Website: walmart
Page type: store-pickup
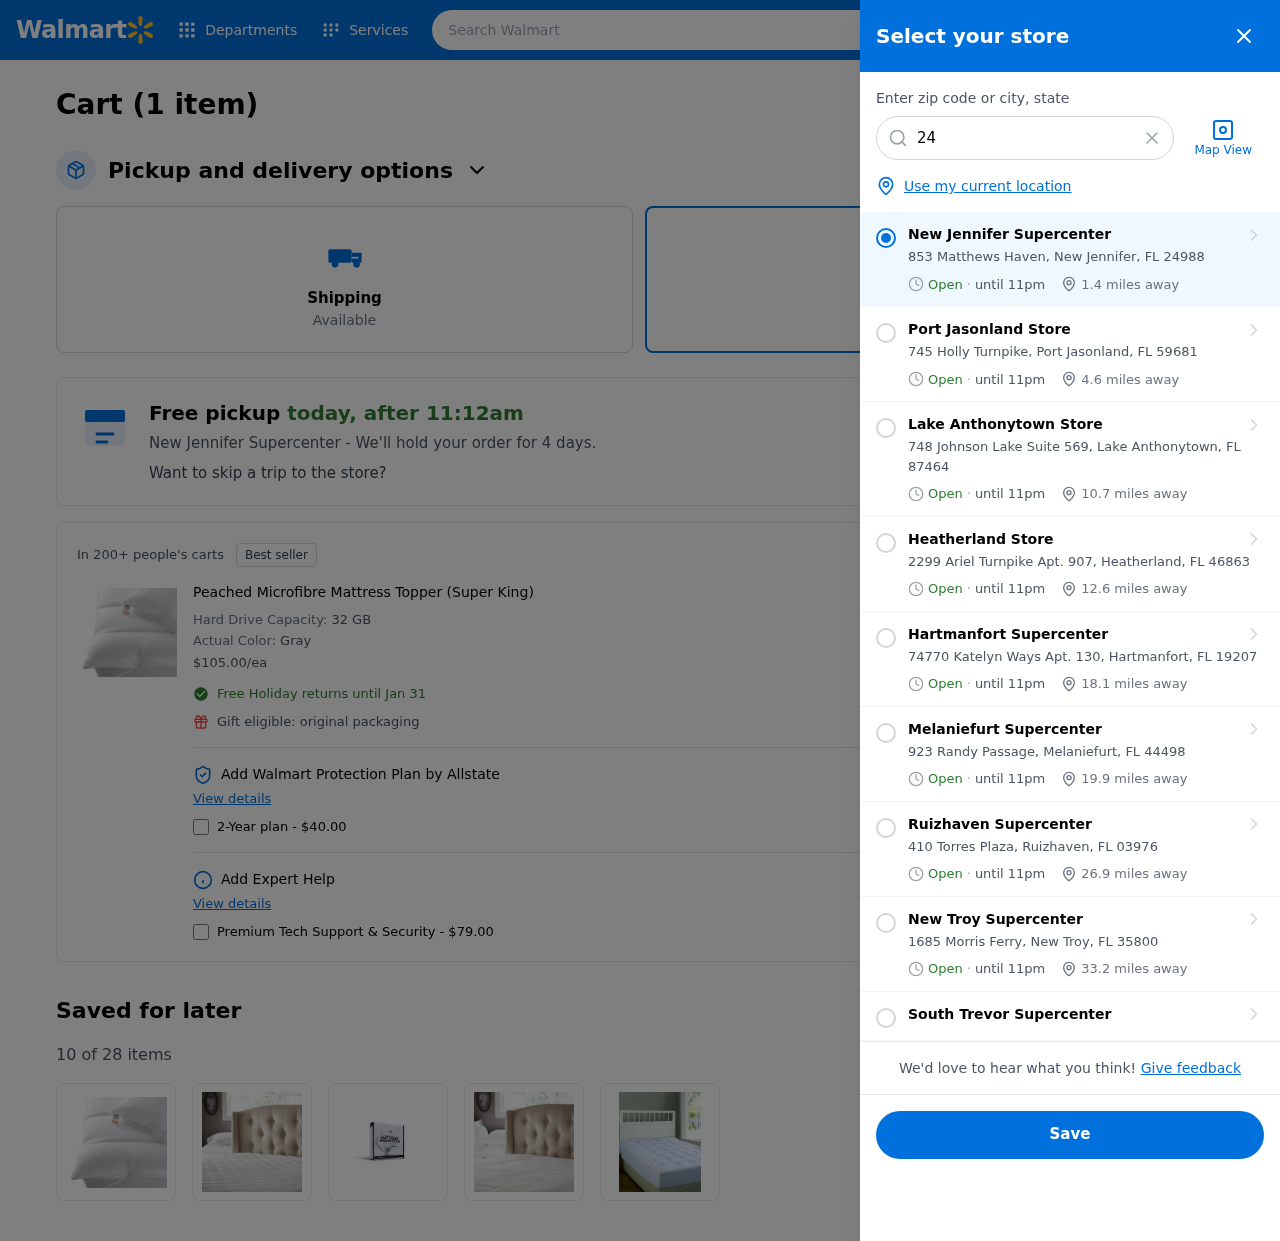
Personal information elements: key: PII_CITY
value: New Jennifer
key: PII_CITY
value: New Jennifer Supercenter
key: PII_CITY_STATE_ZIP
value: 853 Matthews Haven, New Jennifer, FL 24988
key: PII_LOCATION1_CITY
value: Port Jasonland Store
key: PII_LOCATION1_CITY_STATE_ZIP
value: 745 Holly Turnpike, Port Jasonland, FL 59681
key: PII_LOCATION2_CITY
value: Lake Anthonytown Store
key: PII_LOCATION2_CITY_STATE_ZIP
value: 748 Johnson Lake Suite 569, Lake Anthonytown, FL 87464
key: PII_LOCATION3_CITY
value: Heatherland Store
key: PII_LOCATION3_CITY_STATE_ZIP
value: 2299 Ariel Turnpike Apt. 907, Heatherland, FL 46863
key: PII_LOCATION4_CITY
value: Hartmanfort Supercenter
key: PII_LOCATION4_CITY_STATE_ZIP
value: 74770 Katelyn Ways Apt. 130, Hartmanfort, FL 19207
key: PII_LOCATION5_CITY
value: Melaniefurt Supercenter
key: PII_LOCATION5_CITY_STATE_ZIP
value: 923 Randy Passage, Melaniefurt, FL 44498
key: PII_LOCATION6_CITY
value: Ruizhaven Supercenter
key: PII_LOCATION6_CITY_STATE_ZIP
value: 410 Torres Plaza, Ruizhaven, FL 03976
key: PII_LOCATION7_CITY
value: New Troy Supercenter
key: PII_LOCATION7_CITY_STATE_ZIP
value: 1685 Morris Ferry, New Troy, FL 35800
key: PII_LOCATION8_CITY
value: South Trevor Supercenter
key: PII_POSTCODE
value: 24988
Product elements: key: PRODUCT1_NAME
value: Peached Microfibre Mattress Topper (Super King)
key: PRODUCT1_PRICE
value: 105
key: PRODUCT1_DESC
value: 32 GB
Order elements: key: ORDER_NUM_ITEMS
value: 1
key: ORDER_NUM_ITEMS
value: Cart (1 item)
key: ORDER_DELIVERY_DATE
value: today, after 11:12am
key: ORDER_ITEM1_QUANTITY
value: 1
Search elements: key: HEADER_SEARCH
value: Search Walmart
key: SEARCH_LOCATION
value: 24988